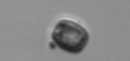
Label: Thalassiosira